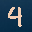
Label: 4